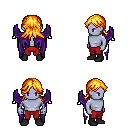
a pixel art fantasy rpg character, male body template, dark elf, purple skin, purple wings, red pants, light blonde loose hair, black shoes, four views (front, back, left, right), 2x2 character sprite sheet, small pixel art, hard edges, no anti-aliasing